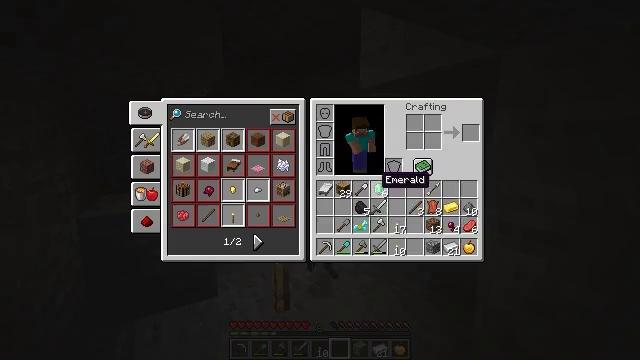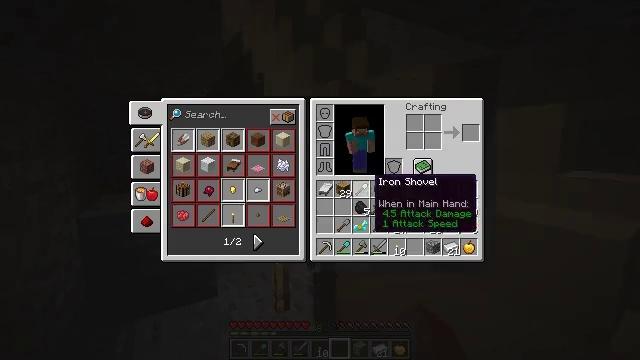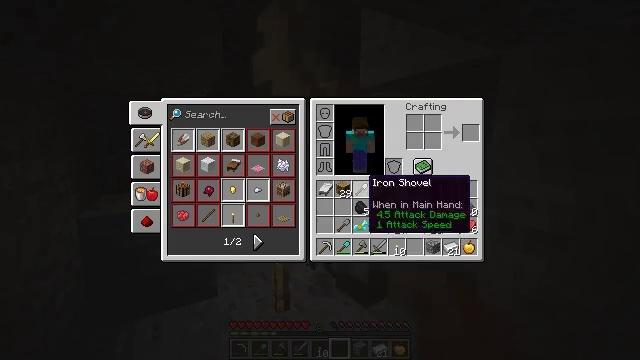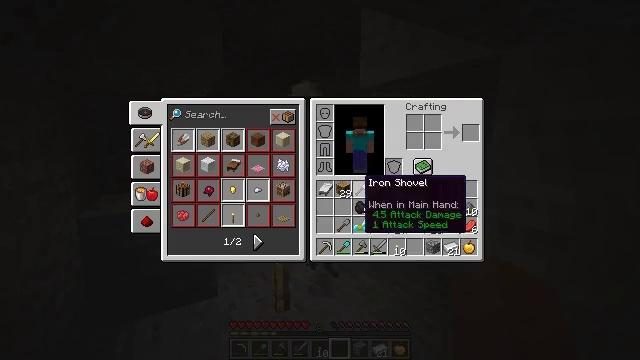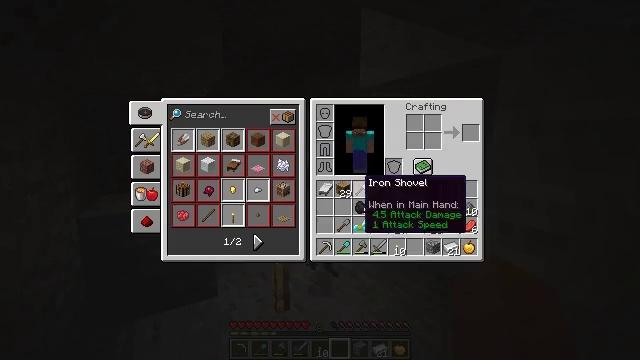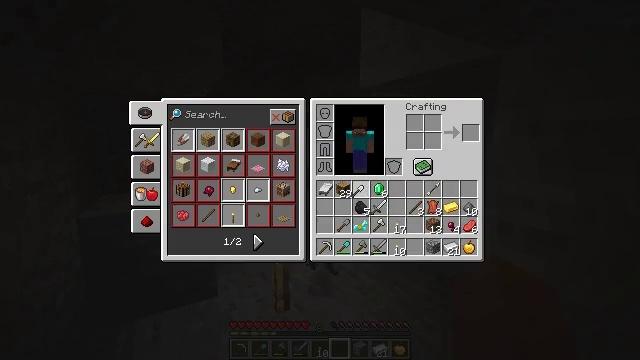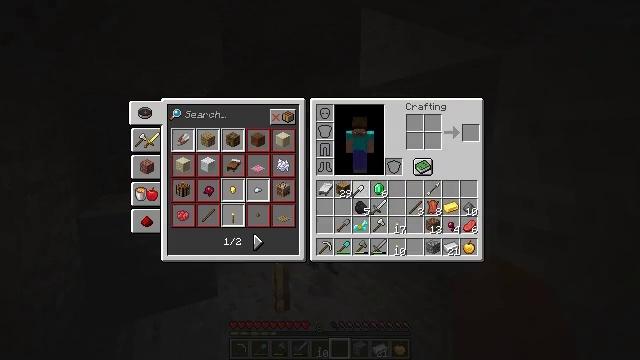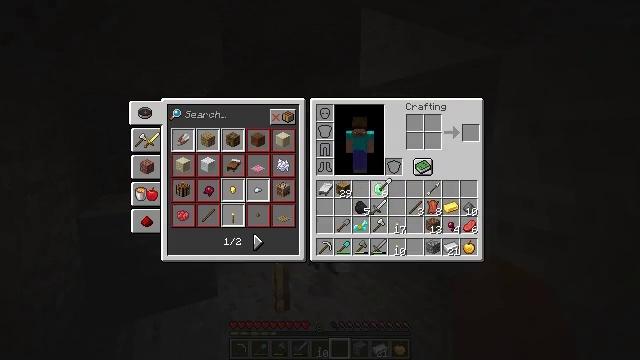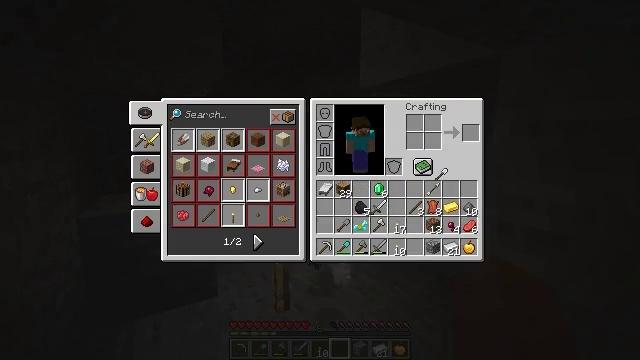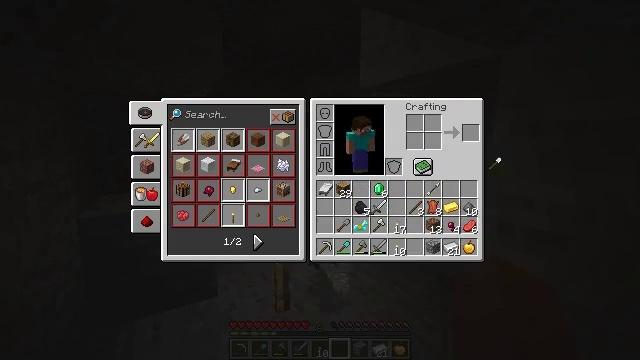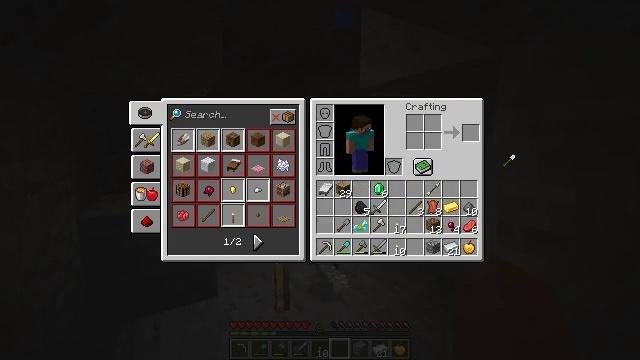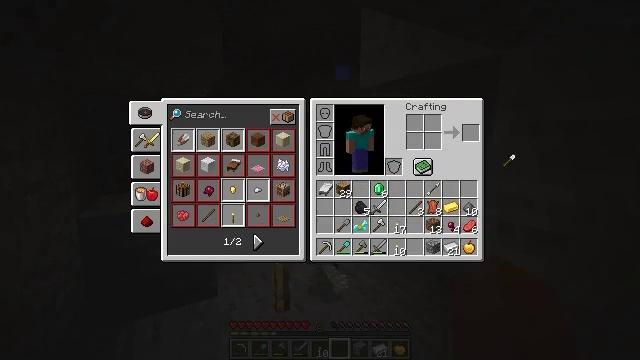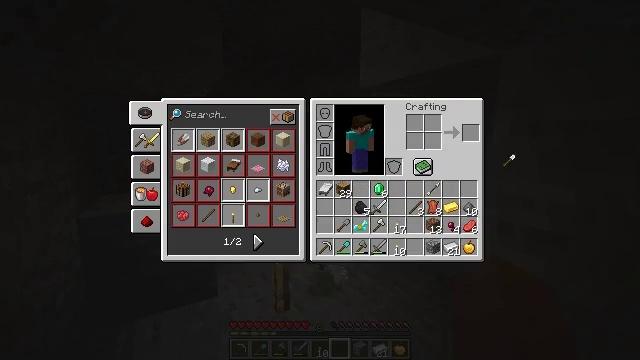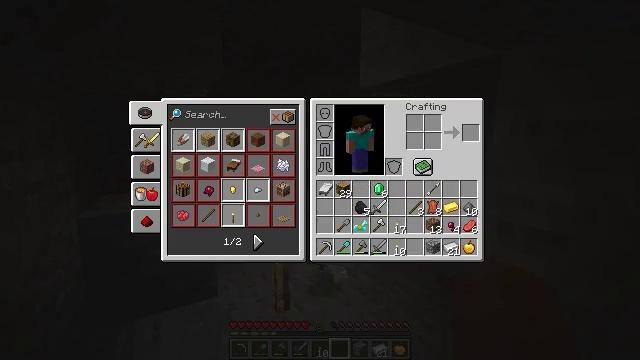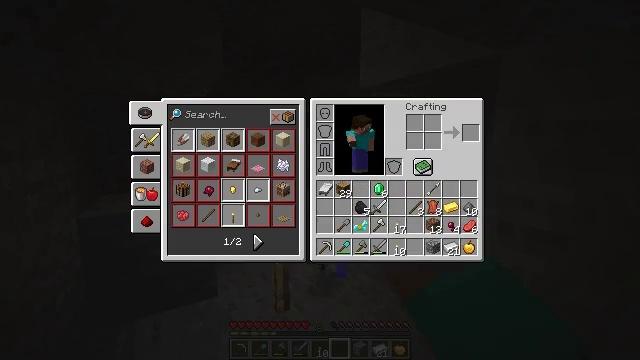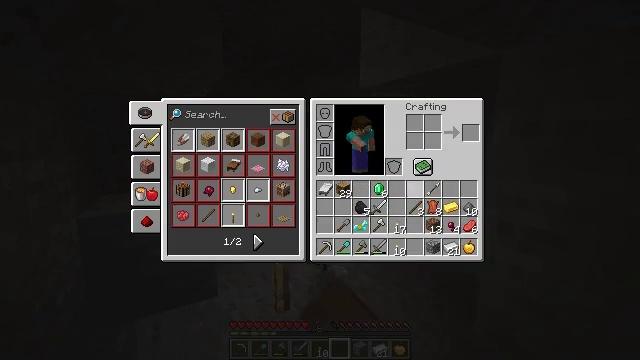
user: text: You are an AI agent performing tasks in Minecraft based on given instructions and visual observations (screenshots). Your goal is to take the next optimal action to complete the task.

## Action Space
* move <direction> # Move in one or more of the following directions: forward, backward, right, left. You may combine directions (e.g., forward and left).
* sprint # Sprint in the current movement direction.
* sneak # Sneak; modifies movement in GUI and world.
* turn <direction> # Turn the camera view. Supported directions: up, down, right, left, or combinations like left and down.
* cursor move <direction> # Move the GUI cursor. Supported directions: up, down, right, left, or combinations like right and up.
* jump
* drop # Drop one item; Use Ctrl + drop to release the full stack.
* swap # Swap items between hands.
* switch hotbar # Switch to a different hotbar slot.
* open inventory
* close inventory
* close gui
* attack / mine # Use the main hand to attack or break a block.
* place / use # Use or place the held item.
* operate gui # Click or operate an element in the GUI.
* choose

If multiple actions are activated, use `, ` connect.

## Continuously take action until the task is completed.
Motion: motion action
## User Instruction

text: Drop an iron shovel.
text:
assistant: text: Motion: cursor move left, open gui
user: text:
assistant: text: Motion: no_op
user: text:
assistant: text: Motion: no_op
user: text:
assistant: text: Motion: no_op
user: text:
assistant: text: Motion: operate gui
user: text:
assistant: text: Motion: operate gui
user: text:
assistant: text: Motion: cursor move right and up
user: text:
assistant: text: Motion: cursor move right and up
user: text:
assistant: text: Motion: cursor move right and up
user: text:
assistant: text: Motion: cursor move right
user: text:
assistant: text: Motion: operate gui
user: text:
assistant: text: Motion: operate gui
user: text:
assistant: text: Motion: cursor move left
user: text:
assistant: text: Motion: cursor move left and down
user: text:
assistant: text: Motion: cursor move left and down
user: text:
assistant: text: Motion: cursor move left and down
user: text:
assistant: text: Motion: cursor move left
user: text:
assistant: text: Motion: no_op